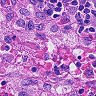
Metastatic tissue present: no